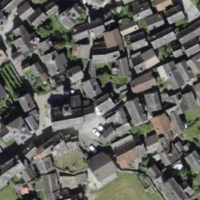
EUNIS habitat code: 54
Species observed at this site:
Phoenicurus ochruros
Anacridium aegyptium
Turdus merula